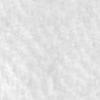
Label: no_change